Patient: sex F, age 89
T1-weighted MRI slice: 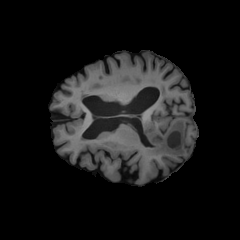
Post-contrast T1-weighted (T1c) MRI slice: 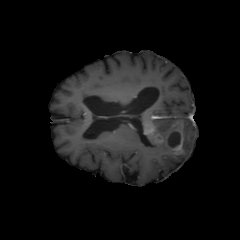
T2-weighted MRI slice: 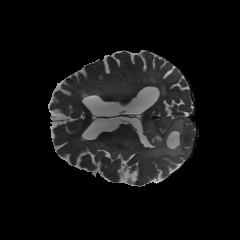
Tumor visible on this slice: yes
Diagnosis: Glioblastoma, IDH-wildtype
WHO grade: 4